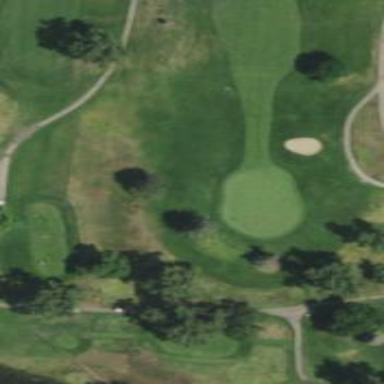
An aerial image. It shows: Golf rough area.